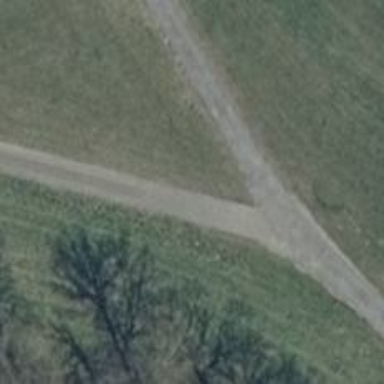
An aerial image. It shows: Track road with grade3 embankment.